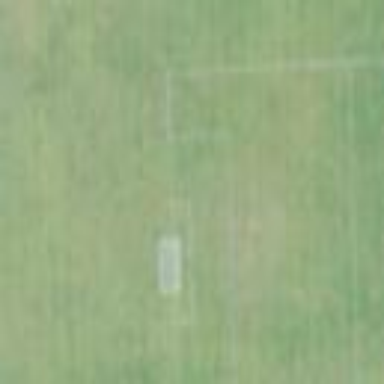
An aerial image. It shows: Soccer pitch designated for leisure and sports activities.